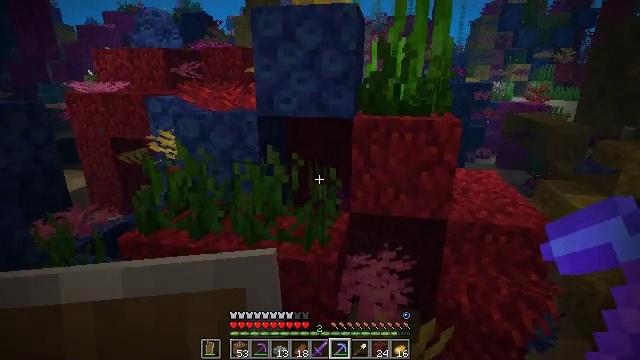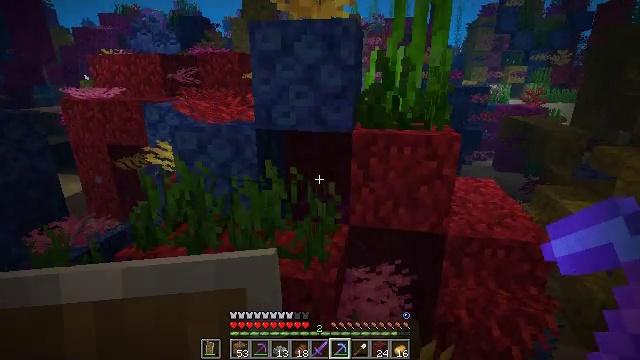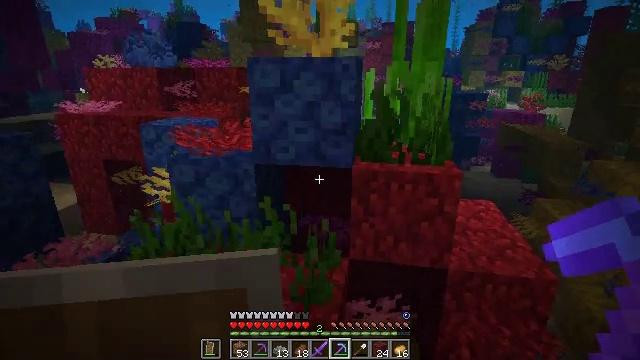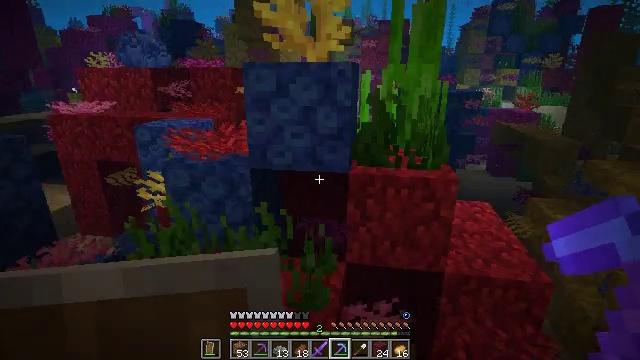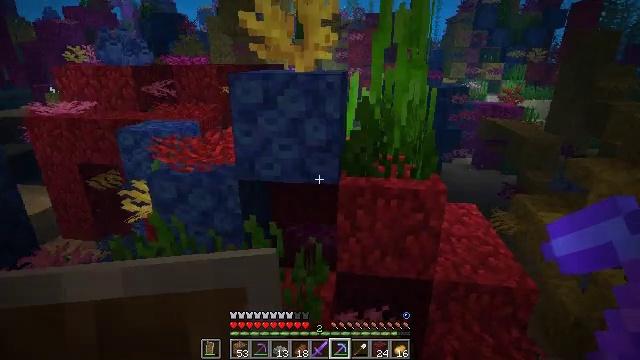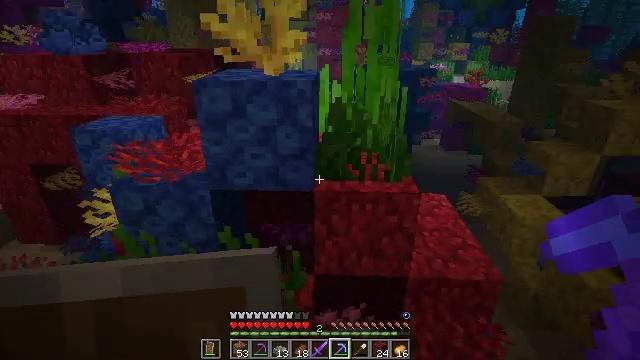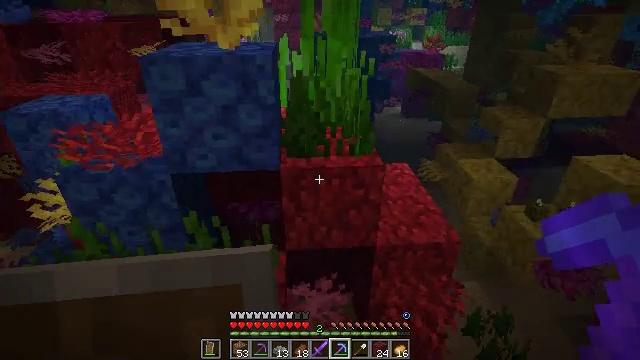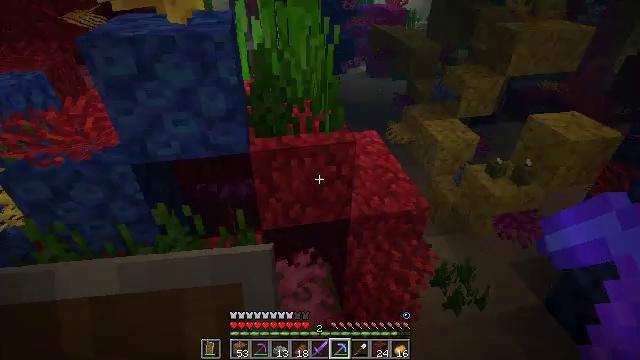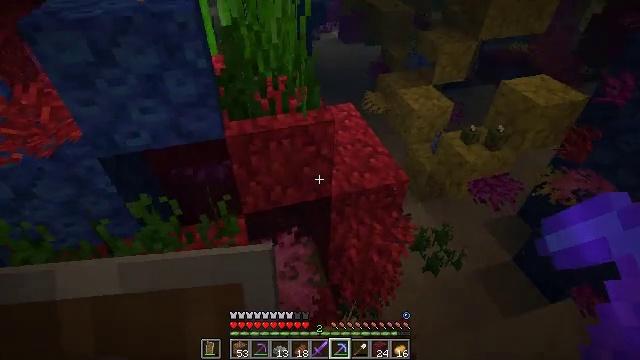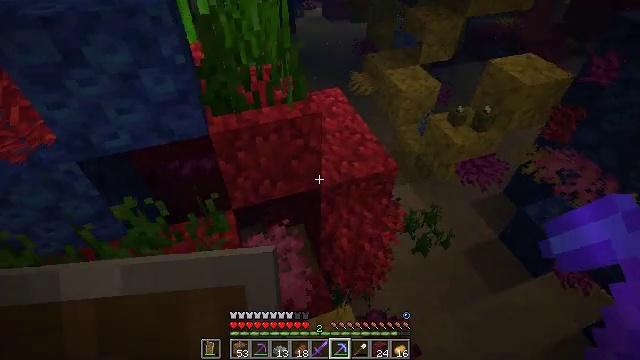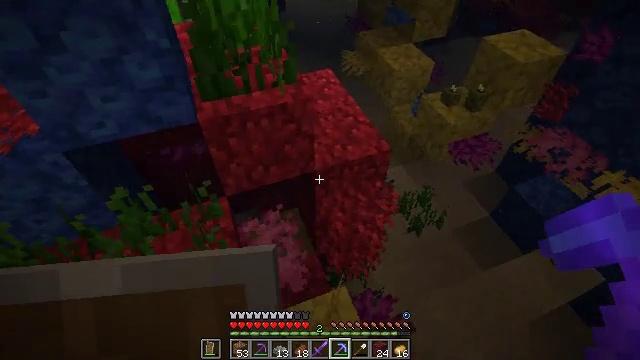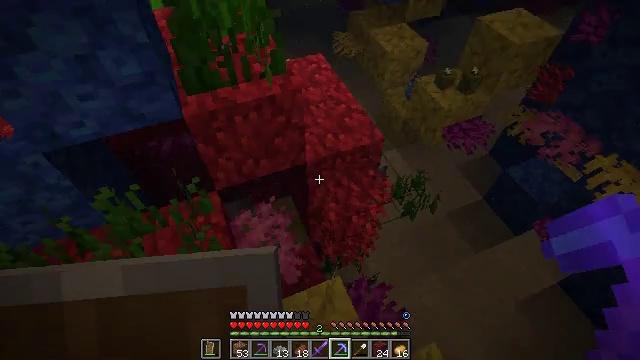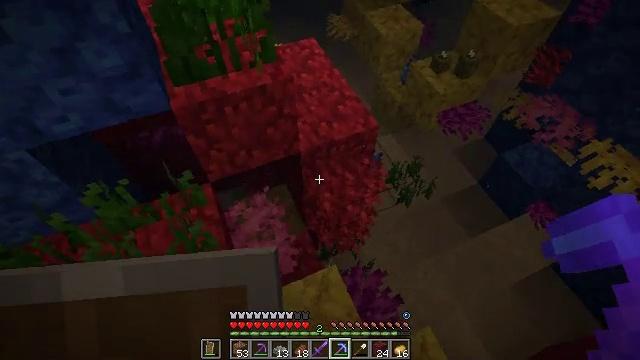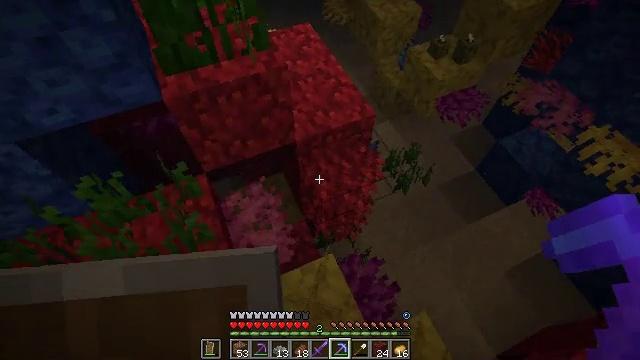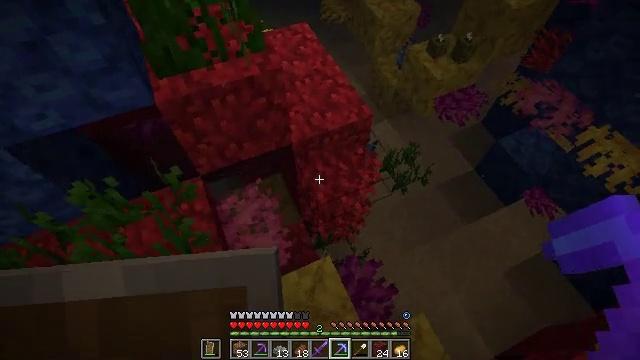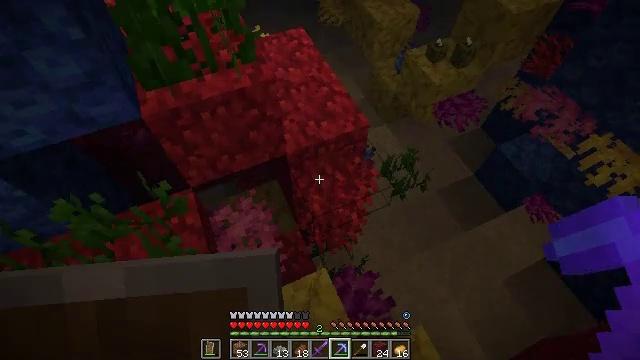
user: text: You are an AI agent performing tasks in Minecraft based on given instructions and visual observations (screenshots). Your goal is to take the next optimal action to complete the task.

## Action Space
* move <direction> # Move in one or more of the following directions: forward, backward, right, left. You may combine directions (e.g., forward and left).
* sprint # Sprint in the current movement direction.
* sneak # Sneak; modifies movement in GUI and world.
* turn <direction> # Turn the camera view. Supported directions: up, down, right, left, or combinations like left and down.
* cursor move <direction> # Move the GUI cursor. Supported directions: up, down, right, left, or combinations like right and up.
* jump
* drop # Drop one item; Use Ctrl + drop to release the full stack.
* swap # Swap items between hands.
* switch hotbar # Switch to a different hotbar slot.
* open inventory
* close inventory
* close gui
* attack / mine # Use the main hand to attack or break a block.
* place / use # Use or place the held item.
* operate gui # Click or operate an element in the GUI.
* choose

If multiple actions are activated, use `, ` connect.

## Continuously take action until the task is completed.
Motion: motion action
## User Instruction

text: Retrieve fire coral wall fan from the side of a block.
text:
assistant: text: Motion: move forward, jump
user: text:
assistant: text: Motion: move forward, jump
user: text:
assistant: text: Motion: move forward, jump
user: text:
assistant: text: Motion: move forward, turn right and down, jump
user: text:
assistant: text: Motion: move forward, turn right and down
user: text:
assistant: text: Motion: move forward, turn right and down
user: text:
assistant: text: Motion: move forward, turn right and down
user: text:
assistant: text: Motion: move forward and move right, turn right and down
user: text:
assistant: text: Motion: move forward and move right, turn right and down
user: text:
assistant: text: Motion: move forward and move right, turn right and down
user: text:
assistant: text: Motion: move forward and move right, turn right and down
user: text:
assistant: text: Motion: move forward and move right, turn right and down
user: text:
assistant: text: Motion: move forward and move right, turn down
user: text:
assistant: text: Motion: move forward
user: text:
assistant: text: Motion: move forward
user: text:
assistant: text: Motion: no_op
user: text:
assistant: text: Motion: no_op
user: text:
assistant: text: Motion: turn right and down
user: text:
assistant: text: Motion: turn right and down
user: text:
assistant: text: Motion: no_op
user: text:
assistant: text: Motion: no_op
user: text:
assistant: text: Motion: no_op
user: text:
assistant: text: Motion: no_op
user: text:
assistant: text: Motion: no_op
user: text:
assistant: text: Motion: attack / mine
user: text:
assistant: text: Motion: attack / mine
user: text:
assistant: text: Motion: attack / mine
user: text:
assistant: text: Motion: attack / mine
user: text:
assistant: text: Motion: no_op
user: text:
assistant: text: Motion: move forward